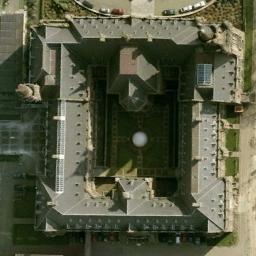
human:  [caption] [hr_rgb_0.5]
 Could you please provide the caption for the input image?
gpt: The gray palace has a courtyard and two towers .

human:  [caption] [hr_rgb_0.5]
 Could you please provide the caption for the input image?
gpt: The palace is on the open place .

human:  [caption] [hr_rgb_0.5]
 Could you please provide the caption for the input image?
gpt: There are many round lawns near the palace .

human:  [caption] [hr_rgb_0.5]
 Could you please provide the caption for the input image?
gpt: There are many trees of different sizes beside the palace .

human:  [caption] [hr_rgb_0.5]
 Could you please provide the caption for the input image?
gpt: There are some green lawns beside the gray palace .